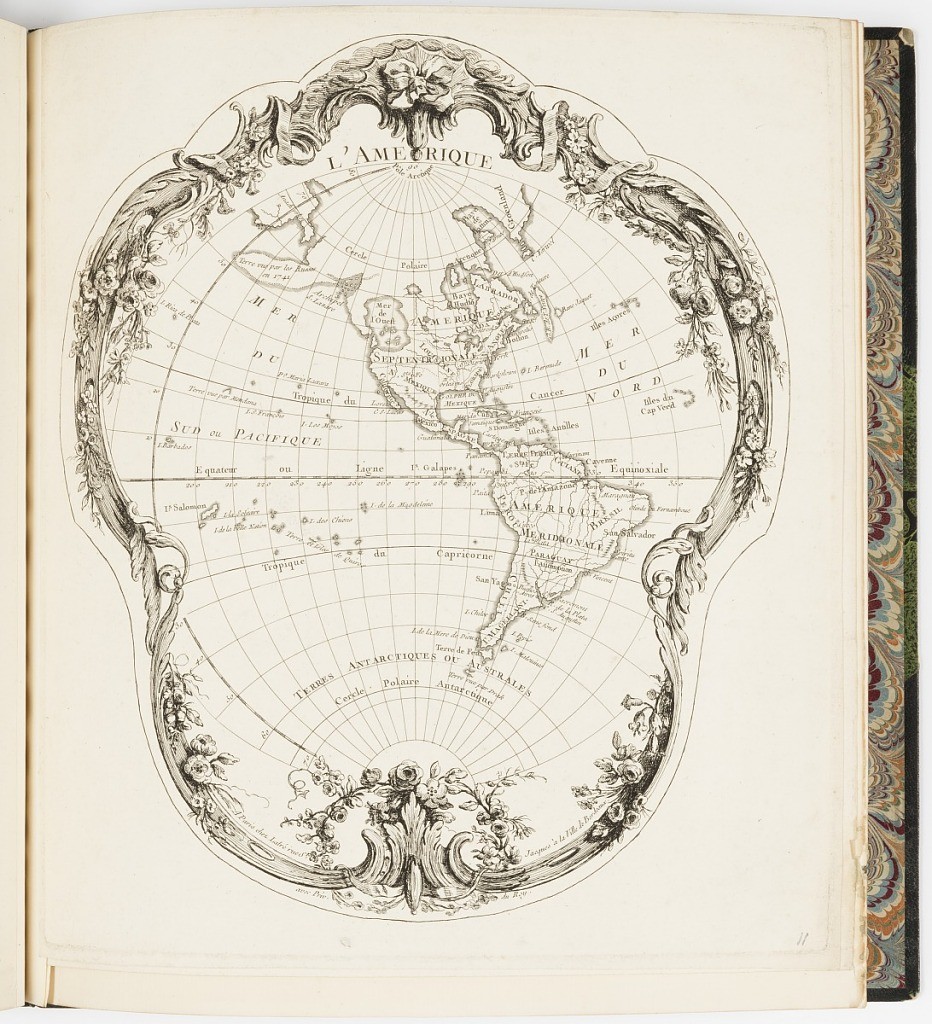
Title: L’AMÉRIQUE
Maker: Jean Lattré, French, ca. 1722 – 1791
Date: mid- 18th–late 18th century
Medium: Etching and engraving on laid paper
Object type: Print
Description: Design for a hand fan with a map of the Americas framed within an upside-down pear-shaped rococo border ornamented with flowers, acanthus leaves, c-scrolls, and ribbons. The plate is titled and addressed.